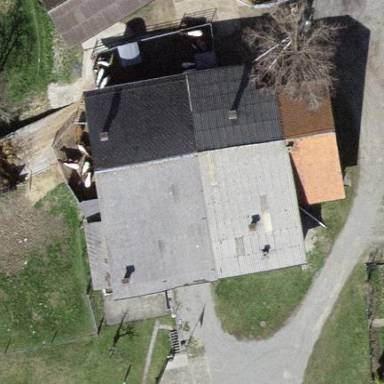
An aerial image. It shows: Farmyard in rural farm setting.